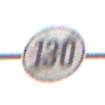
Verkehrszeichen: EndeGeschwindigkeit130
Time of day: MorningAfternoon
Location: Outdoor (Suburban)
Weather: Overcast
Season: NotSpecified
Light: Natural